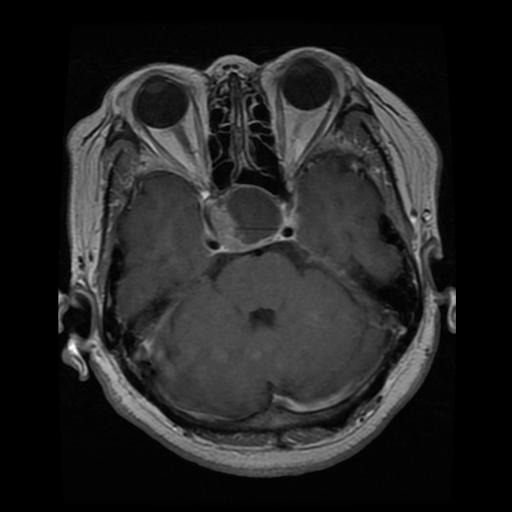
Label: pituitary